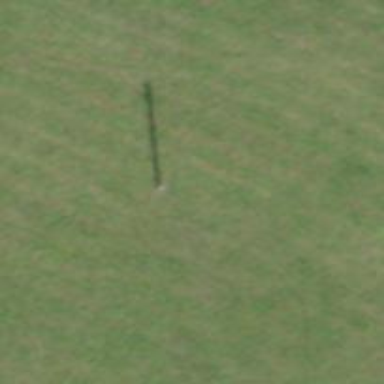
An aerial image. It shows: Minor power line.